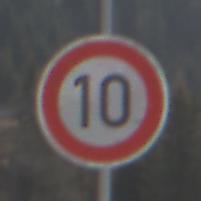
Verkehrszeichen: Geschwindigkeit10
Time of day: Midday
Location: Outdoor (Nature)
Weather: PartlyCloudy
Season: NotSpecified
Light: Natural